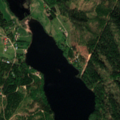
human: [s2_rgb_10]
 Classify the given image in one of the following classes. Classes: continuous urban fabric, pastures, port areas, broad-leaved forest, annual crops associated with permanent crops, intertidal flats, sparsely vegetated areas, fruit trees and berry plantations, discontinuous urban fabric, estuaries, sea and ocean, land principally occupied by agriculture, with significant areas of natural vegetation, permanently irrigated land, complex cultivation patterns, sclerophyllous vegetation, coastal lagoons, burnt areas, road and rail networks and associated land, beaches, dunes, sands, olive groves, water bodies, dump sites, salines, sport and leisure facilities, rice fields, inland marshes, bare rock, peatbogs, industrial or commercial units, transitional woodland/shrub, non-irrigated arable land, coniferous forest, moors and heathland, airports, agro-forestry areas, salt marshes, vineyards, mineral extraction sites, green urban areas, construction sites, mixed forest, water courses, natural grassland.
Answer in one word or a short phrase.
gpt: non-irrigated arable land, land principally occupied by agriculture, with significant areas of natural vegetation, coniferous forest, mixed forest, transitional woodland/shrub, water bodies